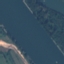
Label: River